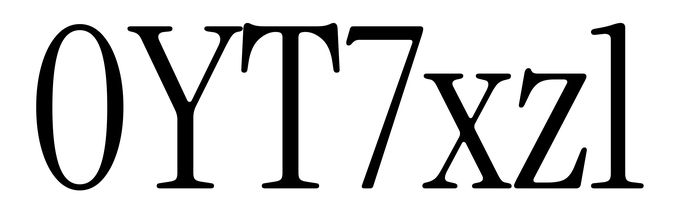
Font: InstrumentSerif-Regular